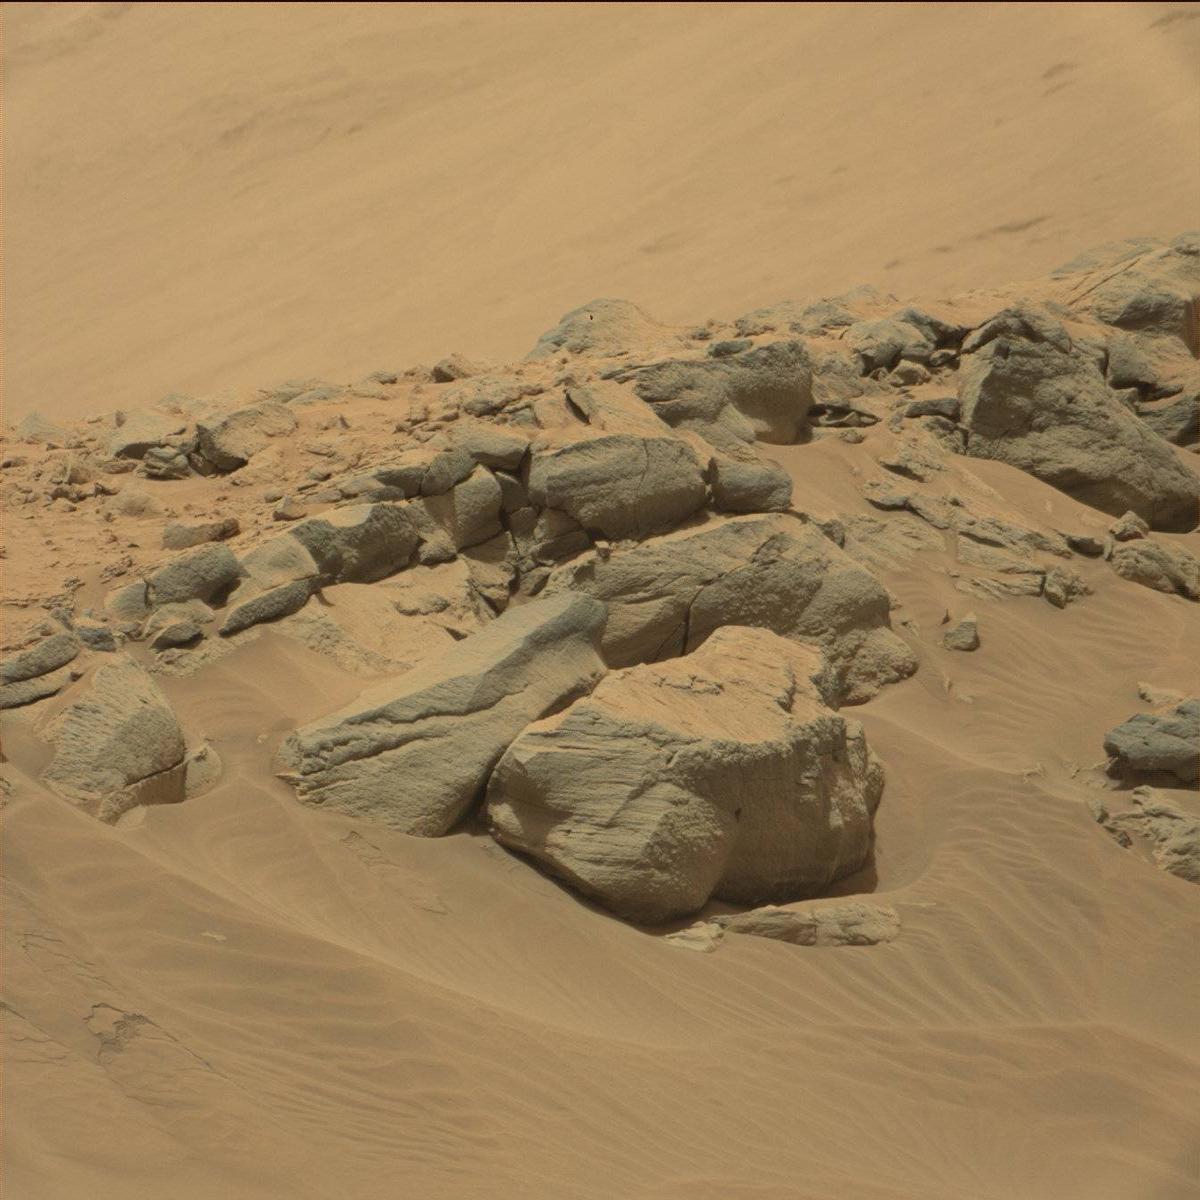
Terrain classes present: Bedrock, Ridge, Sand / Soil